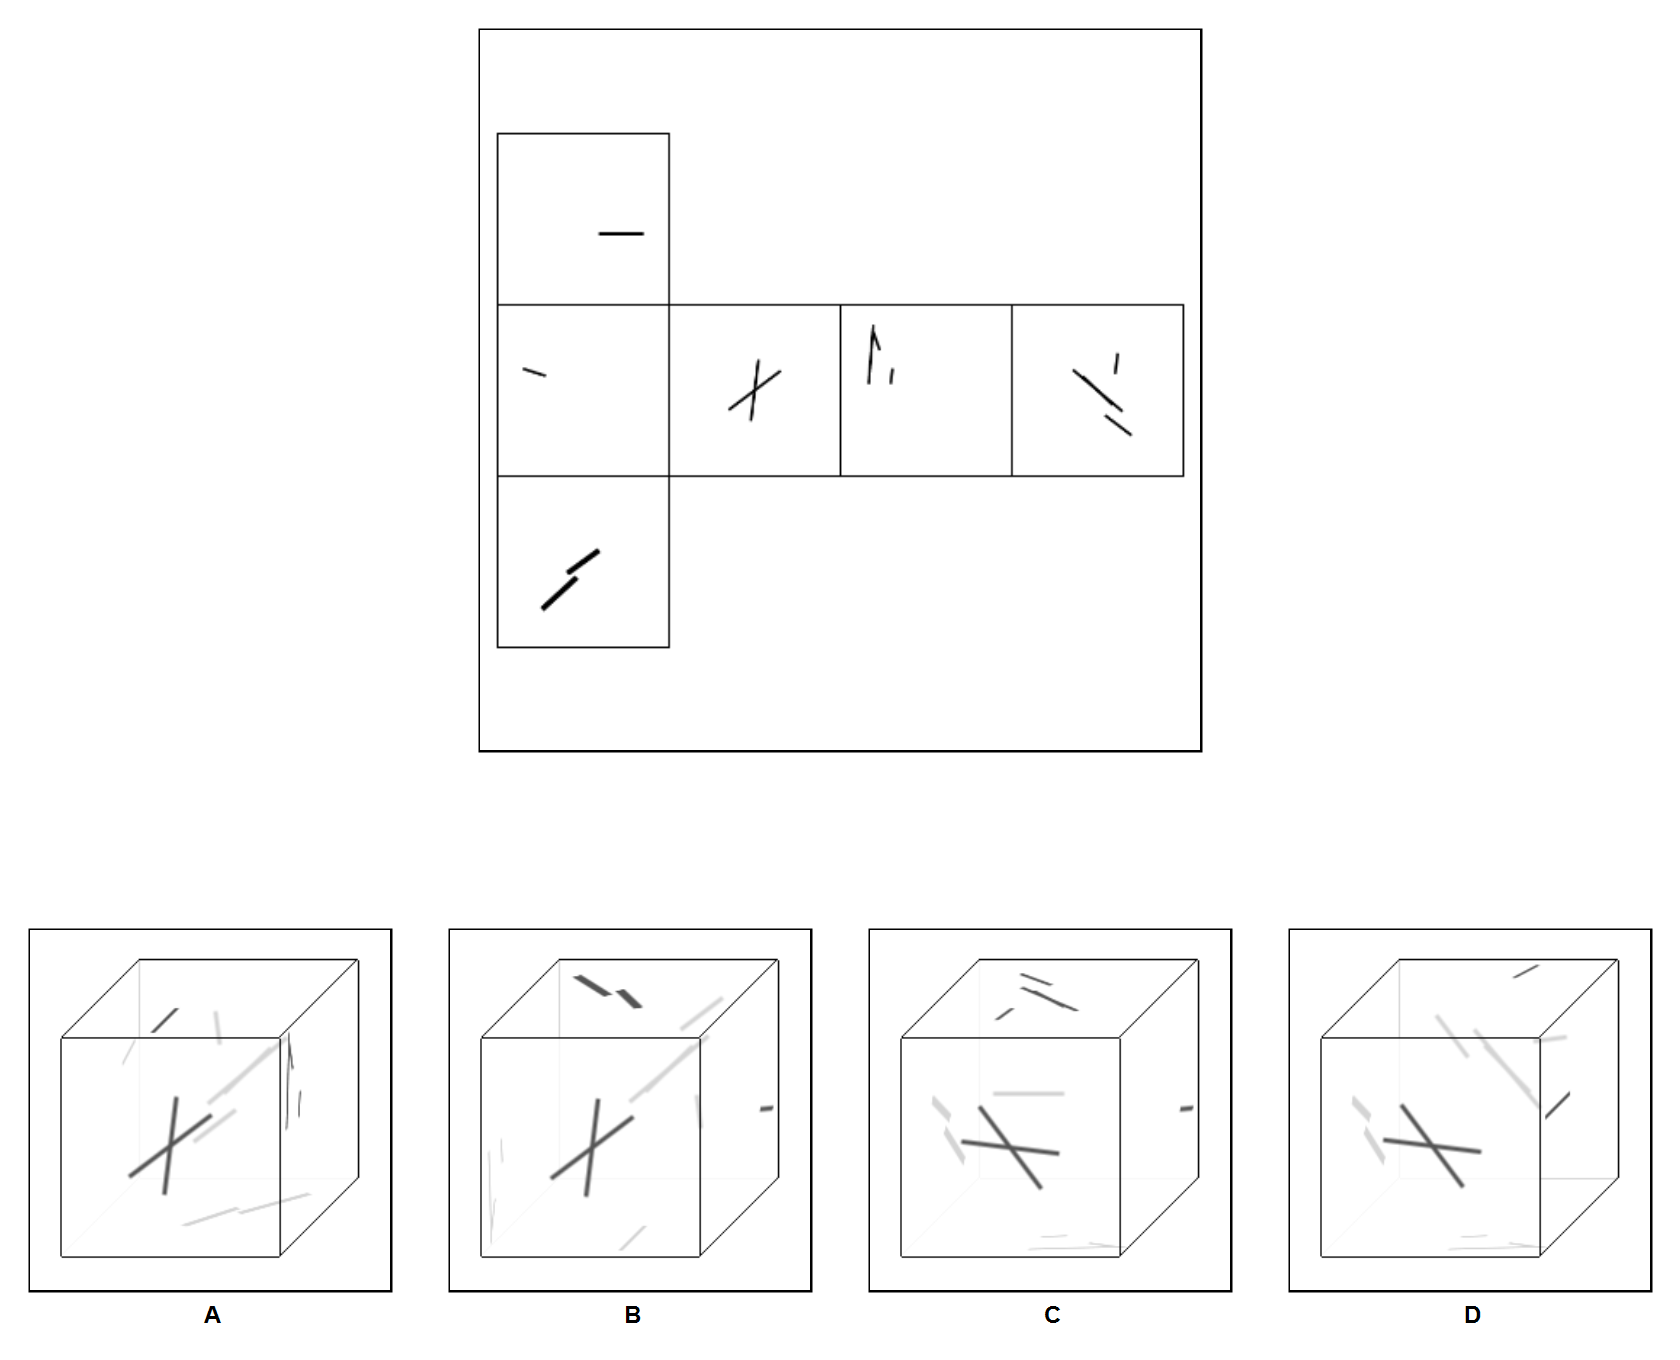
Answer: C